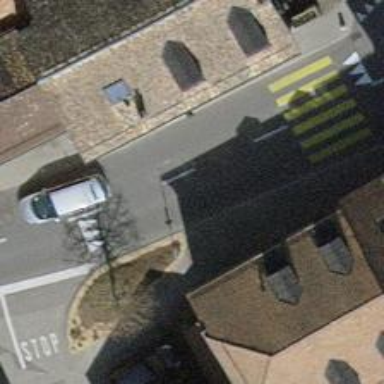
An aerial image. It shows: Traffic calming table.